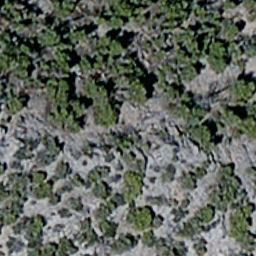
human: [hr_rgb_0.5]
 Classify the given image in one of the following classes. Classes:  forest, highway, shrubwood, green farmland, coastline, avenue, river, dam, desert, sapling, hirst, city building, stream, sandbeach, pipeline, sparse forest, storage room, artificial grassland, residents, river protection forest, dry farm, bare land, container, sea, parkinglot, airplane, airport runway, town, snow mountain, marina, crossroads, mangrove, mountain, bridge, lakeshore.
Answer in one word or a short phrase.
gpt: sparse forest